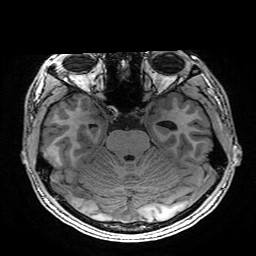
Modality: T1w
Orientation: coronal
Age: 19
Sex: male
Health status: healthy
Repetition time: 2.53 s
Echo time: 0.0034 s